Question: I've some data (as 'NSDictionary' in an 'NSMutableArray'), a sample data is like,

Consider each row as 'NSDictionary' and entire table is an 'NSMutableArray' contains events.
I want to result between two dates, so I'm using 'NSPredicate' to filter my data.
---
'''
NSPredicate *predicate = [NSPredicate predicateWithFormat:@"Date >= %@ AND
Date <= %@", startDate,endDate];
NSArray *filter = [arrayEvents filteredArrayUsingPredicate:predicate];
'''
:
---
'''
NSString *startDate = @"01/07/14";
NSString *endDate = @"31/07/2014";
'''
All events (rows).
---
'''
NSString *startDate = @"20/07/14";
NSString *endDate = @"31/07/2014";
'''
Last four events (rows).
---
'''
NSString *startDate = @"11/07/14";
NSString *endDate = @"20/07/2014";
'''
Only 2nd event (row).
---
'''
NSString *startDate = @"01/08/14";
NSString *endDate = @"31/08/2014";
'''
All events (rows).
---
Conclusion:
> Case 1, 2 and 3 is correct, where Case 4 is incorrect.
---
- 'NSString'- - '- hyphen''/ (forward slash)'-
Some one please help me what I am doing wrong here? Anything that I'm missing? I know there's few other questions but none of which helped me.
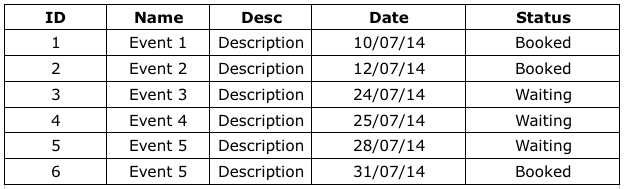
Answer: You need to change your datatype to date (what even makes most sense here).
Your tests pass by time, cause they exactly match one string and your predicate contains equals.
So if you would just query for < and > no result would be returned in each "test"
Then your snippet
'''
NSPredicate *predicate = [NSPredicate predicateWithFormat:@"Date >= %@ AND
Date <= %@", startDate,endDate];
NSArray *filter = [arrayEvents filteredArrayUsingPredicate:predicate];
'''
works as expected. There is no way to do that with strings as it would require a date formatter to parse the date from the string and compare that. This would be absolutely inefficient.
So if you really want to filter this, create a instance of NSDateFormatter and run through each Dictionary. Grab out the date and compare that new formatted date to your start and end date. If it is in between add it to the result array (also need to create this before).
'''
NSMutableArray* result = [NSMutableArray array];
NSDateFormatter *formatter = [[NSDateFormatter alloc] init];
formatter.dateFormat = @"dd/MM/yy";
for (NSDictionary *dict in yourArray) {
NSString *dateString = dict[@"Date"];
NSDate *date = [formatter dateFromString:dateString];
if ([date compare:startDate] > 0 && [date compare:endDate] < 0) {
[result add:dict];
}
}
'''
//use the filtered array here